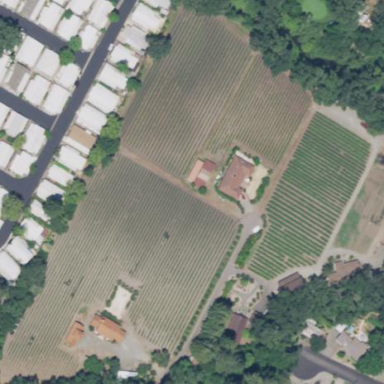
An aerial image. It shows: Vineyard where grapes are grown.